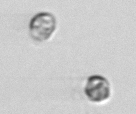
Label: Thalassiosira_sp_aff_mala